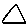
Label: triangle